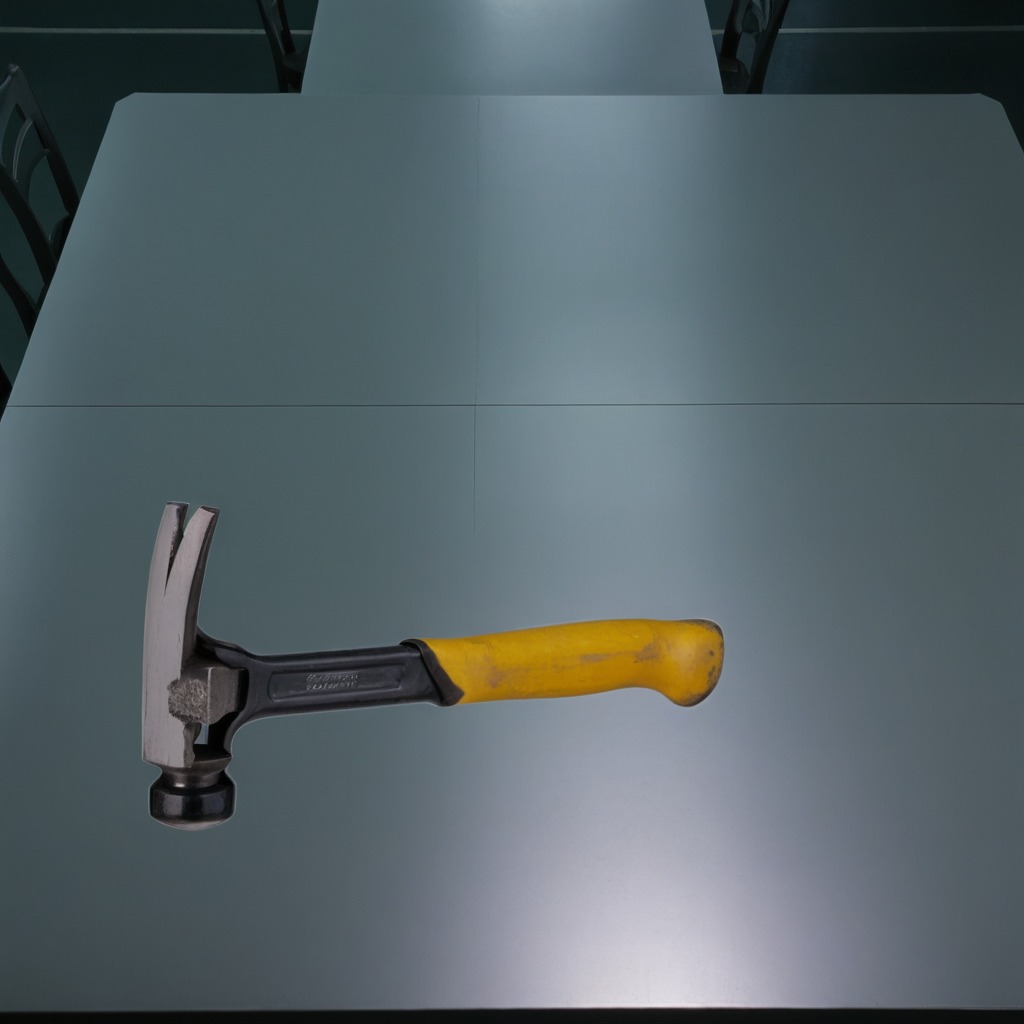
A hammer lies on a clean empty table in a railway signal maintenance room lit by harsh overhead fluorescents photorealistic surface textures crisp shadows high dynamic range